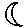
Label: moon